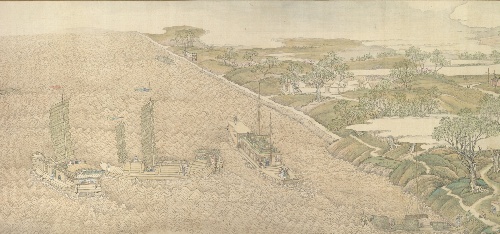
Title: 清   徐揚等  乾隆南巡圖, 第四卷﹕黃淮交流|The Qianlong Emperor's Southern Inspection Tour, Scroll Four: The Confluence of the Huai and Yellow Rivers (Qianlong nanxun, juan si: Huang Huai jiaoliu)
Artist: Xu Yang
Artist bio: Chinese, active ca. 1750–after 1776
Date: dated 1770
Object type: Handscroll
Classification: Paintings
Medium: Handscroll; ink and color on silk, lacquer box
Culture: China
Period: Qing dynasty (1644–1911)
Dimensions: 27 1/16 in. × 35 ft. 11 9/16 in. (68.8 × 1096.2 cm)
Department: Asian Art
Credit line: Purchase, The Dillon Fund Gift, 1984
Accession year: 1984
Repository: Metropolitan Museum of Art, New York, NY
Tags: Rivers|Landscapes|Boats